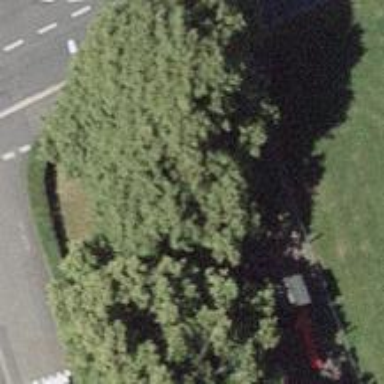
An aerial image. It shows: Brown bench in the vicinity.